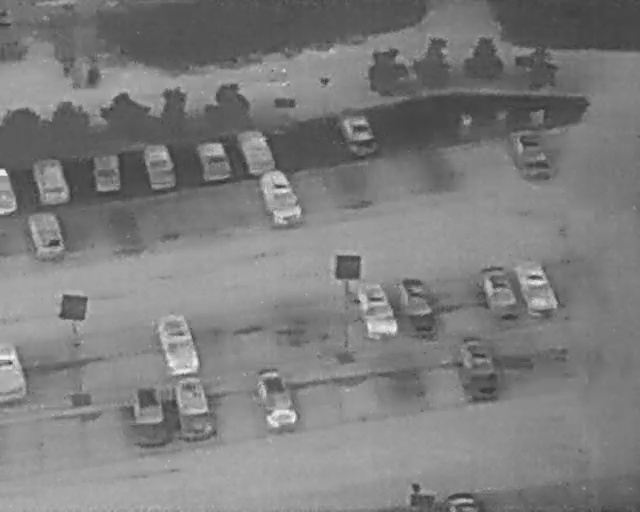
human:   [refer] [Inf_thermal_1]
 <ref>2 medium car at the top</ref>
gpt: <box>[[36, 26, 43, 32, 164], [52, 23, 60, 29, 164]]</box>

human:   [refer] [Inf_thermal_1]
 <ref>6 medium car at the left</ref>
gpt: <box>[[-2, 35, 5, 39, 2], [3, 32, 12, 38, 168], [13, 30, 20, 36, 173], [21, 29, 28, 35, 173], [3, 42, 11, 49, 166], [22, 63, 32, 70, 166]]</box>

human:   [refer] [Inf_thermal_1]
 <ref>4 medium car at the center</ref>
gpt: <box>[[30, 28, 36, 34, 170], [38, 34, 48, 42, 165], [54, 56, 63, 63, 168], [60, 56, 69, 62, 168]]</box>

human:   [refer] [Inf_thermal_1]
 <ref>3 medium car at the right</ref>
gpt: <box>[[78, 26, 86, 33, 165], [73, 53, 82, 60, 168], [79, 52, 88, 59, 161]]</box>

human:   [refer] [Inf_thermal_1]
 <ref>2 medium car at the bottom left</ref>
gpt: <box>[[-2, 69, 6, 75, 2], [19, 76, 26, 82, 177]]</box>

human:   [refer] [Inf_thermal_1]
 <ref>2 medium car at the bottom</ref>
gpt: <box>[[37, 74, 48, 81, 163], [25, 76, 35, 83, 170]]</box>